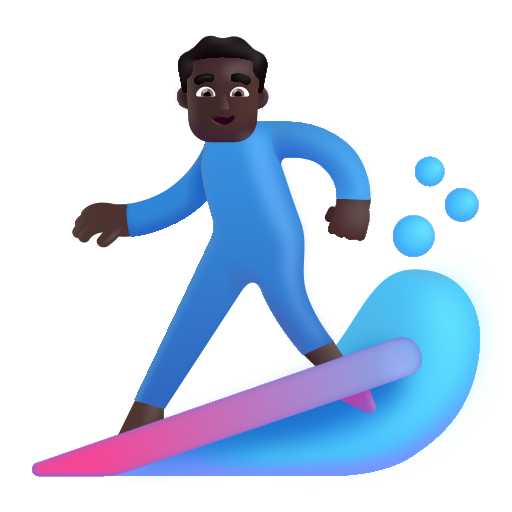
man surfing color dark